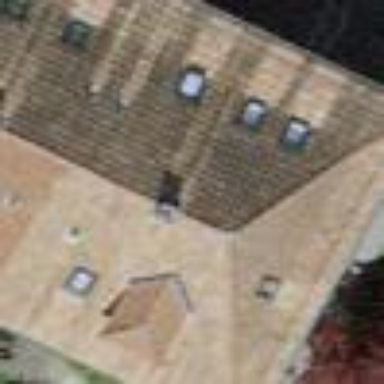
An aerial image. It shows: Semidetached house with hipped roof made of maroon roof tiles.